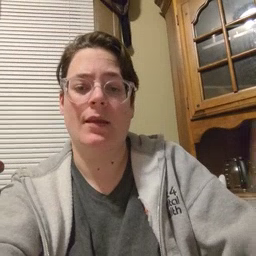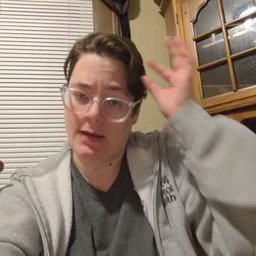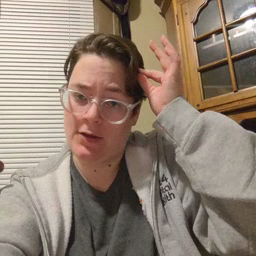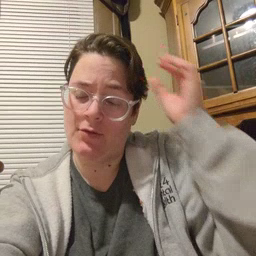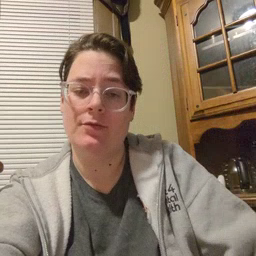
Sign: hair